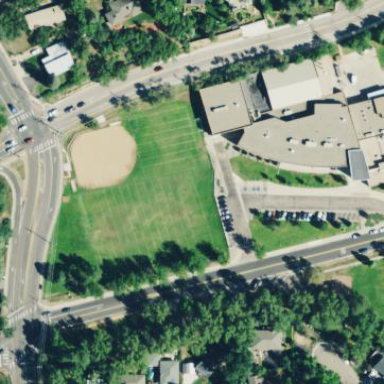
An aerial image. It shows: Baseball pitch for leisure and sports activities.